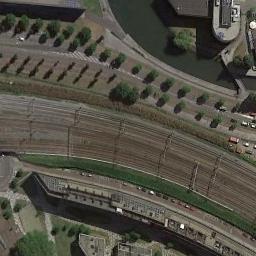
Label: railway